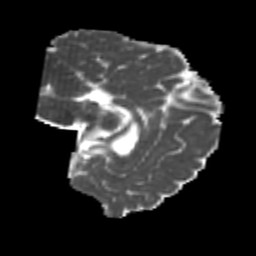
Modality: MD
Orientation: sagittal
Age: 20
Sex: male
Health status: healthy
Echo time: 0.074 s